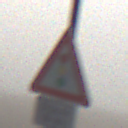
Verkehrszeichen: Lichtzeichenanlage
Zusatzzeichen unten: ZeitangabenMitBeschraenkungAufWochentage3
Umgebung: Outdoor, Nature
Tageszeit: MorningAfternoon
Wetter: PartlyCloudy
Licht: Natural
Jahreszeit: NotSpecified
Kontrast: MediumContrast